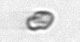
Label: Heterocapsa_rotundata